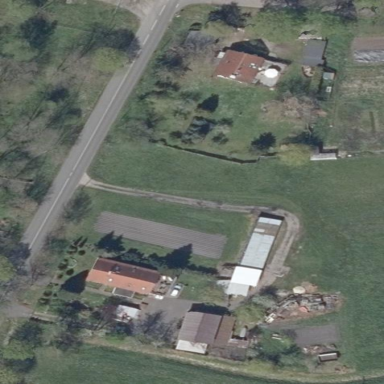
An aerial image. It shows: Farmyard area.